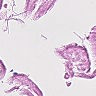
Metastatic tissue present: no